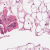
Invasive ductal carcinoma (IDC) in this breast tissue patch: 0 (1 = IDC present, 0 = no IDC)